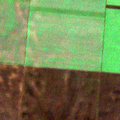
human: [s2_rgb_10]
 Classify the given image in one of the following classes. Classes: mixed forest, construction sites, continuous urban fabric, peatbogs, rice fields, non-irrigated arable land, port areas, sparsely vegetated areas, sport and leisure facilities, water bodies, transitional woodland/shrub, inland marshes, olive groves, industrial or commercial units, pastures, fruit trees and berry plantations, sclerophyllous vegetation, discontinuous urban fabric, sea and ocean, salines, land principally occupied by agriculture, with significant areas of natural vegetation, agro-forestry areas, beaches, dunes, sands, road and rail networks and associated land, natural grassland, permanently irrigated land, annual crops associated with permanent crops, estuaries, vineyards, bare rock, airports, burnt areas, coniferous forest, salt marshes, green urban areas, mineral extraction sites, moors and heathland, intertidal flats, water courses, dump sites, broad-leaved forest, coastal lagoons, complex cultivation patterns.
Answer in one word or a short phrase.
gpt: non-irrigated arable land